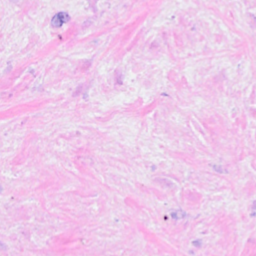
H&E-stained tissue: Breast